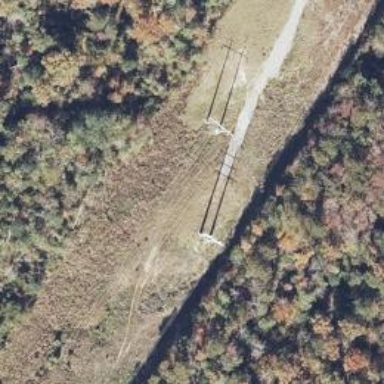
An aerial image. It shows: Power tower.